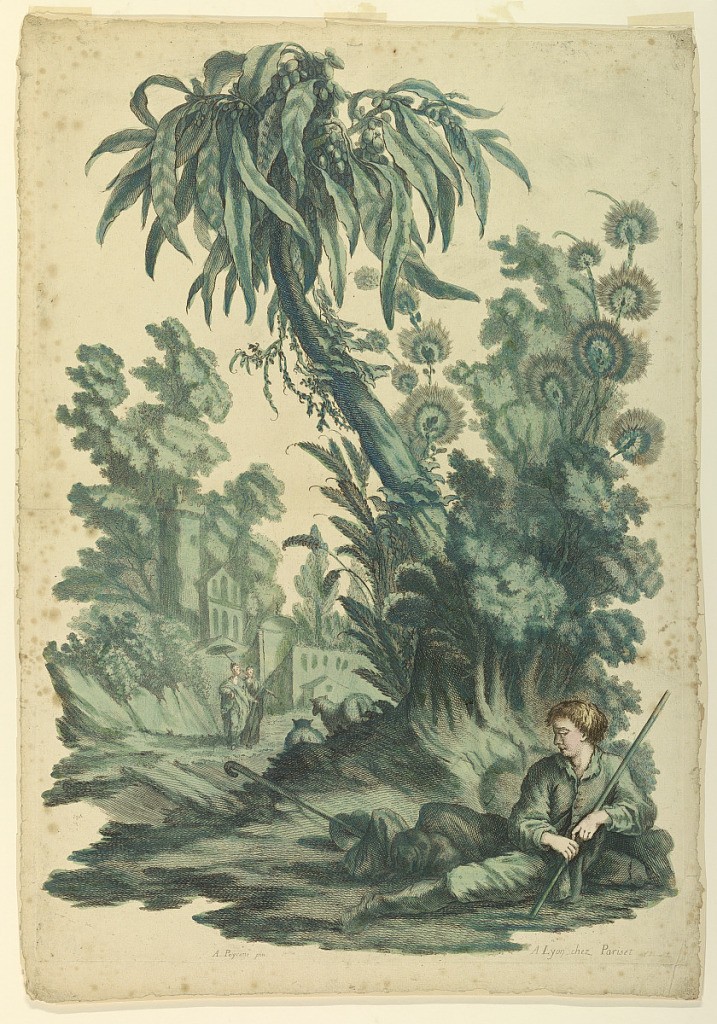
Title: A Shepherd Boy
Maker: Alexis Peyrotte, French, 1699–1769
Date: early 1740s
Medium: Hand-colored etching with blue, green, yellow watercolors on paper
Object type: Print
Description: Seated on the ground, at right, before a palm tree and fantastic plants. Two sheep at center. Two women stroll before a castle in the left background.